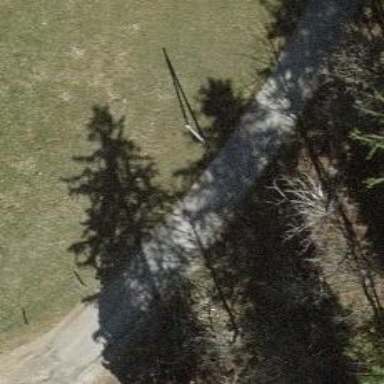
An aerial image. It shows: Unpaved service road.